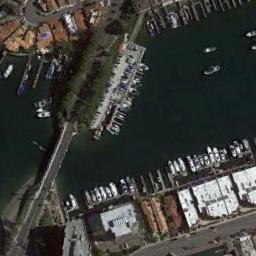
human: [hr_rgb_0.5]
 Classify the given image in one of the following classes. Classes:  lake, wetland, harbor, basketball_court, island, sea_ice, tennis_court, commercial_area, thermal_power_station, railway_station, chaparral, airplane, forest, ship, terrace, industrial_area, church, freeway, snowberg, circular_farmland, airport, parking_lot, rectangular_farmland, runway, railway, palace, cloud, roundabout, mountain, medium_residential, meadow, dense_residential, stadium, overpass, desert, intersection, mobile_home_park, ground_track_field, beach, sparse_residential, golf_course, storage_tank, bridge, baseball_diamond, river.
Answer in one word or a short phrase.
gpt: bridge